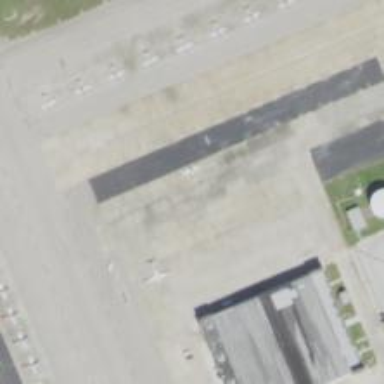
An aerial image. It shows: View of taxiway at the airport.